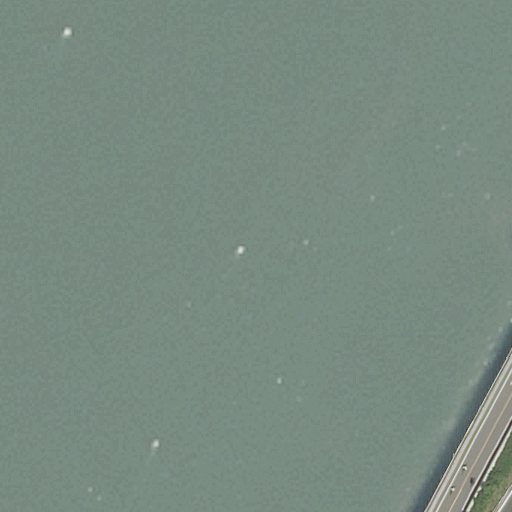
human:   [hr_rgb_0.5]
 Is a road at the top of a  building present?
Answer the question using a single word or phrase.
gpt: no

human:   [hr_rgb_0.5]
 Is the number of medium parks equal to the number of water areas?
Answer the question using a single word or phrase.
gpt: yes

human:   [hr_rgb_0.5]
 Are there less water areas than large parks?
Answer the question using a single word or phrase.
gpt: no

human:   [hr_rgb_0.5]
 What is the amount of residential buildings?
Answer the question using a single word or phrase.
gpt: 0

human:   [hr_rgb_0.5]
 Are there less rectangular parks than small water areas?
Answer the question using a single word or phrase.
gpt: no

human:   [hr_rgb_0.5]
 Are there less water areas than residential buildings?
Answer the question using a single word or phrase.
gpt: no

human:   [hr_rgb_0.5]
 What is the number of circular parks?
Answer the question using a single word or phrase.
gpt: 0

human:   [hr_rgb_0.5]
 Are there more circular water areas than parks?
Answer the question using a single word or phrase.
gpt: no

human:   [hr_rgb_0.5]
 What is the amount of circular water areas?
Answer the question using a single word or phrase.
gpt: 0

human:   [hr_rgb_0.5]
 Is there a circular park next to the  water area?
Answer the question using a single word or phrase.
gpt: no

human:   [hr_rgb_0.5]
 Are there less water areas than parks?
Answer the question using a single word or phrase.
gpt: no

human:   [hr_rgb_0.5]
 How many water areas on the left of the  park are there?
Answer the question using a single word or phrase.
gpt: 0

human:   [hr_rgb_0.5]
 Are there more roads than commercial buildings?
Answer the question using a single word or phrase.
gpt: yes

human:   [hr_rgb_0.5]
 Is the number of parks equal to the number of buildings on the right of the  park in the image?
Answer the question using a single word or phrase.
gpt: no

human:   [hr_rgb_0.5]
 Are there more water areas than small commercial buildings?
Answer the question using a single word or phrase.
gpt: yes

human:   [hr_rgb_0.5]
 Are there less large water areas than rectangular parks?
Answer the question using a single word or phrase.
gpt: no

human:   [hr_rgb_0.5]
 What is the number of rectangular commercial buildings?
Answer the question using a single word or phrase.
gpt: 0

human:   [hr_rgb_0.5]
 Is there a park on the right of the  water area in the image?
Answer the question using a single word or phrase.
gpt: yes

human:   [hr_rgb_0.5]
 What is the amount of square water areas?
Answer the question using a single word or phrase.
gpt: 0

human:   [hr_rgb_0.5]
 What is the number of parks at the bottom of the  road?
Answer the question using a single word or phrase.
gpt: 1

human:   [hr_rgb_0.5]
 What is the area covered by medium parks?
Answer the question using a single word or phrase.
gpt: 421m2

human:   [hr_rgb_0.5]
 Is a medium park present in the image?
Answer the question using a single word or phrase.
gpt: yes

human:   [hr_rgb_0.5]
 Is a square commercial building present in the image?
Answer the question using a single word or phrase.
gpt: no

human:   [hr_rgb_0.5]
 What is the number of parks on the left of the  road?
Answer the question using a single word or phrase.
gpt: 0

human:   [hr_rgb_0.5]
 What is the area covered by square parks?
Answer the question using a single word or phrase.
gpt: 0m2

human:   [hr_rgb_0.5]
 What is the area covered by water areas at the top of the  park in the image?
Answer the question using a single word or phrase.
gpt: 10277m2

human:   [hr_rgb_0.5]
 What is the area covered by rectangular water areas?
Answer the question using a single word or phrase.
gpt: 10277m2

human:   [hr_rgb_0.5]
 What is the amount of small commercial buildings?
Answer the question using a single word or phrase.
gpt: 0

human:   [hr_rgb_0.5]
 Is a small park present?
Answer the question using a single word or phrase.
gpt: no

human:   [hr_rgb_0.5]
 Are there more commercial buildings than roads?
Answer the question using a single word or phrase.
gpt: no

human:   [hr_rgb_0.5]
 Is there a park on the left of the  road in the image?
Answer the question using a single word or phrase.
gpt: no

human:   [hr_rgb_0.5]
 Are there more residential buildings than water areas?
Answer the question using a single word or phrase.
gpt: no

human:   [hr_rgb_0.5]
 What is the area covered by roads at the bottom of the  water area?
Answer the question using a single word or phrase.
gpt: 0m2

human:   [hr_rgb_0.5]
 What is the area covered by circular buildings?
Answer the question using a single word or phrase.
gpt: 0m2

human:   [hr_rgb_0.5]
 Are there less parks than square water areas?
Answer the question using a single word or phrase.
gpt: no

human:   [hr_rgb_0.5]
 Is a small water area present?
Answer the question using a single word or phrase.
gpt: no